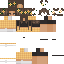
A female human skin with medium skin, wearing brown long hair dressed in a blue hoodie and brown pants, featuring a closed mouth.